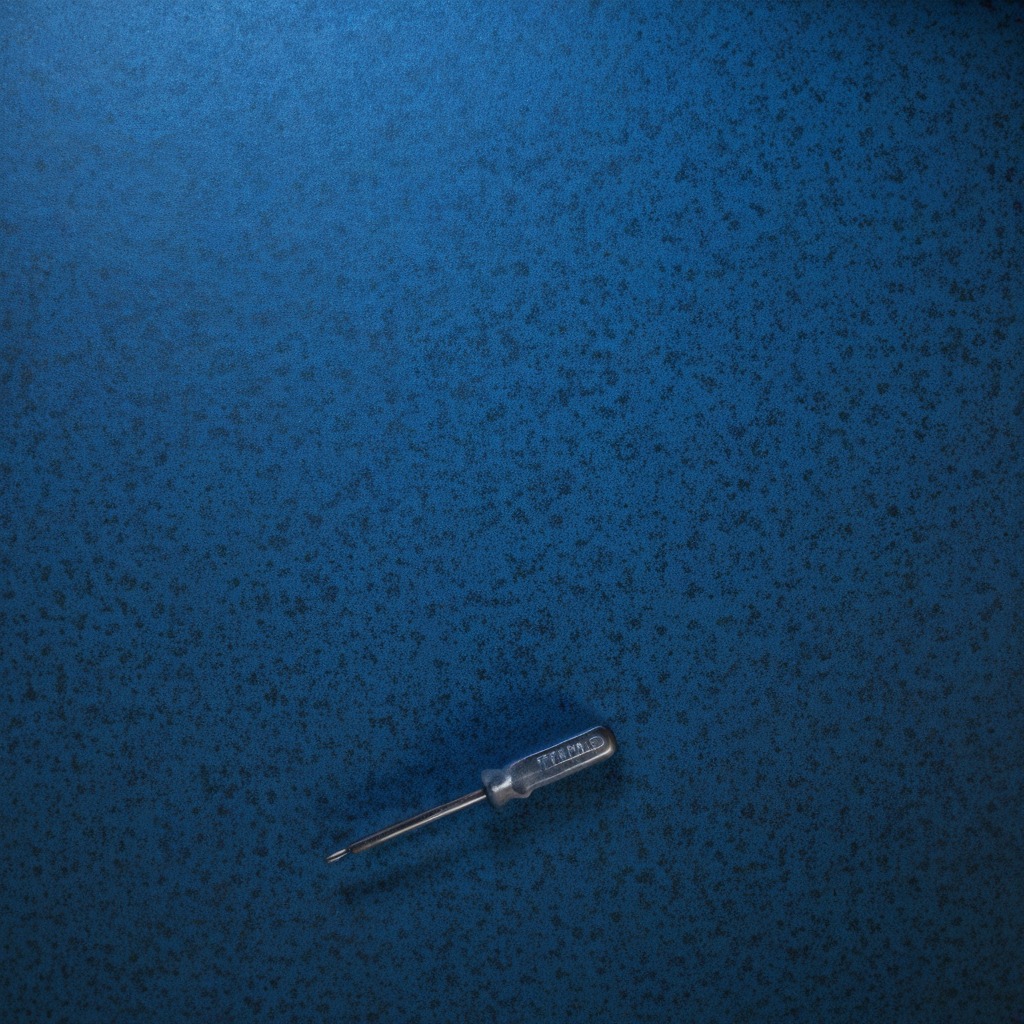
A screwdriver lies on the granite tabletop.